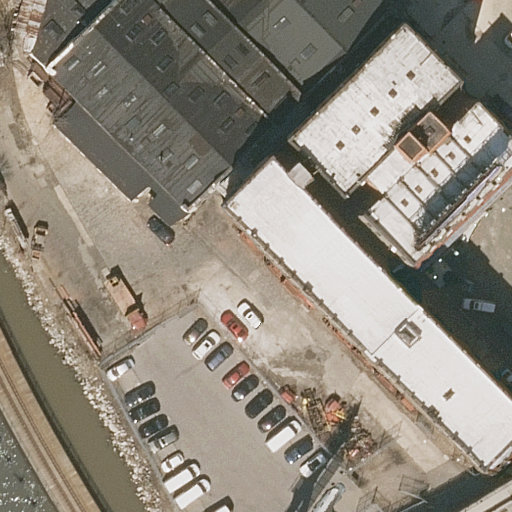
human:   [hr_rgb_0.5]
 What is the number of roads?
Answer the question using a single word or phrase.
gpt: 1

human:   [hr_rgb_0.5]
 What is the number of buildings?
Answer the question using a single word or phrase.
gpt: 3

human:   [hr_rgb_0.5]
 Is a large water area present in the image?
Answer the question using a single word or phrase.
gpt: yes

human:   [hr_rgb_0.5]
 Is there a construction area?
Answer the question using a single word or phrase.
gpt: no

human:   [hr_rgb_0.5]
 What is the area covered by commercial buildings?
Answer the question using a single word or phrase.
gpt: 0m2

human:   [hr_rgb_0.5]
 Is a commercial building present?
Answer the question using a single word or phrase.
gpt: no

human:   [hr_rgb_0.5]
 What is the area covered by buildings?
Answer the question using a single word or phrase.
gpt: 1416m2

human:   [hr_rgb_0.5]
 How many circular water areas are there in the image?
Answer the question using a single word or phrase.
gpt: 0

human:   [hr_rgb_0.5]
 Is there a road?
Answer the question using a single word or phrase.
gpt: yes

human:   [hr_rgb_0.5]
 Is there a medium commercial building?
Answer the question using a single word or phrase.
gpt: no

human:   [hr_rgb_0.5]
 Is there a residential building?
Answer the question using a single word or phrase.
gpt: yes

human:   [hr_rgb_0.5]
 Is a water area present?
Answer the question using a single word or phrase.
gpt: yes

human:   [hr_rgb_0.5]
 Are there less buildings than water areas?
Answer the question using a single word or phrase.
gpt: no

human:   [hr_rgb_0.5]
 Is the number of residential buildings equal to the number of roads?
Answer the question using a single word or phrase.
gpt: no

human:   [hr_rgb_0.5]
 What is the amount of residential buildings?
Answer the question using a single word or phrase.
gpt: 3

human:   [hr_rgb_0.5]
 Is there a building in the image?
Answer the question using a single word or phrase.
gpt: yes

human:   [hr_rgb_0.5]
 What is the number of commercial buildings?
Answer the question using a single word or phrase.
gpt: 0

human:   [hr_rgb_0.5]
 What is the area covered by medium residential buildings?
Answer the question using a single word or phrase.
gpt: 0m2

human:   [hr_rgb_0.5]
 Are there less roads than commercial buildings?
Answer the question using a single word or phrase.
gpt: no

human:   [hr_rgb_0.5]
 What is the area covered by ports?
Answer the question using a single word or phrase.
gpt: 0m2

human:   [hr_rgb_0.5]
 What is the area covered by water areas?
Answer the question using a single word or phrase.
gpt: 698m2

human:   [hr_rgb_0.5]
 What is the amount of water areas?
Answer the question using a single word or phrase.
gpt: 1

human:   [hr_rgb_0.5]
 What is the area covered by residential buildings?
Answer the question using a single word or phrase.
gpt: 1416m2

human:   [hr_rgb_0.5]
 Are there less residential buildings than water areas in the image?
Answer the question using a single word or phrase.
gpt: no

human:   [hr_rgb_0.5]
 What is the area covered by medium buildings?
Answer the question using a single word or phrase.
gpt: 0m2

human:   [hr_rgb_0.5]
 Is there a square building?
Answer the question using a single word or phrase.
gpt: no

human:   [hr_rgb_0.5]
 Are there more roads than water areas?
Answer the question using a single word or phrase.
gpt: no

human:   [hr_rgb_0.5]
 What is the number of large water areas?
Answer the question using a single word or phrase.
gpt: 1

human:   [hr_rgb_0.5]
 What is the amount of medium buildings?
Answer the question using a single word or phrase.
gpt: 0

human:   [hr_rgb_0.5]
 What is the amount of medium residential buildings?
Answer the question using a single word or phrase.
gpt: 0

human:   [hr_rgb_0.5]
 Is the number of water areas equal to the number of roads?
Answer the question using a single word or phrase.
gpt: yes

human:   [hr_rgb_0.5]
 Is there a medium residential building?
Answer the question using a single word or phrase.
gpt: no

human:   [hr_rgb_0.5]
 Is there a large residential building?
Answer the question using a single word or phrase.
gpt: yes

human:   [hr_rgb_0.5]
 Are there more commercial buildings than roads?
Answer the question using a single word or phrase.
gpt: no

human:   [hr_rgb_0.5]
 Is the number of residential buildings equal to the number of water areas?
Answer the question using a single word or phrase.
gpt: no

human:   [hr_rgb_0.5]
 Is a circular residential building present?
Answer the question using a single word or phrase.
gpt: no

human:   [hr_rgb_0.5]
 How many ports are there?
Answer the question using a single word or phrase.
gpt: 0

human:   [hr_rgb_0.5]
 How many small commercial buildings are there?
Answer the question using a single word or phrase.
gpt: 0

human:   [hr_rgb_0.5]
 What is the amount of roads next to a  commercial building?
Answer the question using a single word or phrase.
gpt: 0

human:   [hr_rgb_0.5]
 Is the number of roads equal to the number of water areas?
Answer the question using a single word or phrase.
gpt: yes

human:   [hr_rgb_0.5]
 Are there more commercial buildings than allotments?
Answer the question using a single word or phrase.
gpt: no

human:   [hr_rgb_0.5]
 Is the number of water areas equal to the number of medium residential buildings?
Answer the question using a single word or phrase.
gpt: no

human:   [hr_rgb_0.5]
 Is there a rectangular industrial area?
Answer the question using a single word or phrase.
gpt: no

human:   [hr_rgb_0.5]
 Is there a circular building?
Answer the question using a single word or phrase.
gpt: no

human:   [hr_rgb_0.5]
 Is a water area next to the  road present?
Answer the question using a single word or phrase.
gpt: yes

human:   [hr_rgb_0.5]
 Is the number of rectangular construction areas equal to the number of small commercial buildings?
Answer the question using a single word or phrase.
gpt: yes

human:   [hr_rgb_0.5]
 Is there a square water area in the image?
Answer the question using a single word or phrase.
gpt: no

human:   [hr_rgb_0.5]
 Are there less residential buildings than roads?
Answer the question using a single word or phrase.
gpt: no

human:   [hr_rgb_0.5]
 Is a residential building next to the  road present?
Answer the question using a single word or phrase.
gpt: yes

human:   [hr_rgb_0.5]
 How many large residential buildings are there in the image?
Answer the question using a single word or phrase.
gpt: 1

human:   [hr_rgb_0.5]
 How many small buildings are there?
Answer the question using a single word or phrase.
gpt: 2

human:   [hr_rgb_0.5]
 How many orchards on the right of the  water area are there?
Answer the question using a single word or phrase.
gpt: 0

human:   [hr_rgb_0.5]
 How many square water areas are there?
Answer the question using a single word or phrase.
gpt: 0

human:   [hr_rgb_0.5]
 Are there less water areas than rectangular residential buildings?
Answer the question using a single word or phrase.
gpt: yes

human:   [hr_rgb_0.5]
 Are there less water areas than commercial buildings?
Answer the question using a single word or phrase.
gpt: no

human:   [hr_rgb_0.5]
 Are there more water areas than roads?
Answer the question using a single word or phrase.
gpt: no

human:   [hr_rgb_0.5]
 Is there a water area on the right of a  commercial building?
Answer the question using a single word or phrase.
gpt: no

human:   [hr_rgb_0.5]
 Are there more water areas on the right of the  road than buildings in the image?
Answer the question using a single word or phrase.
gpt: no

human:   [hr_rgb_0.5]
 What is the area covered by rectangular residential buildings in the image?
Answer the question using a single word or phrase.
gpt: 1416m2

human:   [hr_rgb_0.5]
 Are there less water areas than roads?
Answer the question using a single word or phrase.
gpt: no

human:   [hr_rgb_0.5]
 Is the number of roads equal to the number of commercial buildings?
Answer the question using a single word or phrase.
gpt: no

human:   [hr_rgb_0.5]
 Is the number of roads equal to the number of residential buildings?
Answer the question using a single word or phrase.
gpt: no

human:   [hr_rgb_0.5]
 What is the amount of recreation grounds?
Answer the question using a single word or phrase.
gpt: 0

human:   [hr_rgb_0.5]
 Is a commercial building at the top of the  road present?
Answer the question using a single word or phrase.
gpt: no